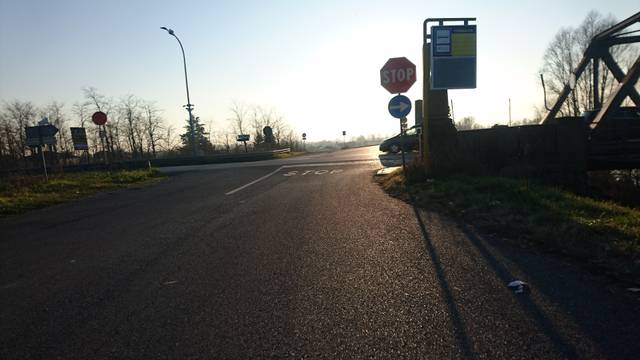
Region: Italy
Coordinates: 45.105, 11.785